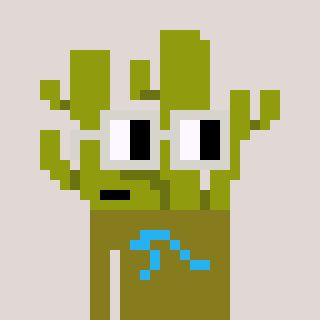
a pixel art character with square light gray glasses, a cactus-shaped head and a gunk-colored body on a warm background